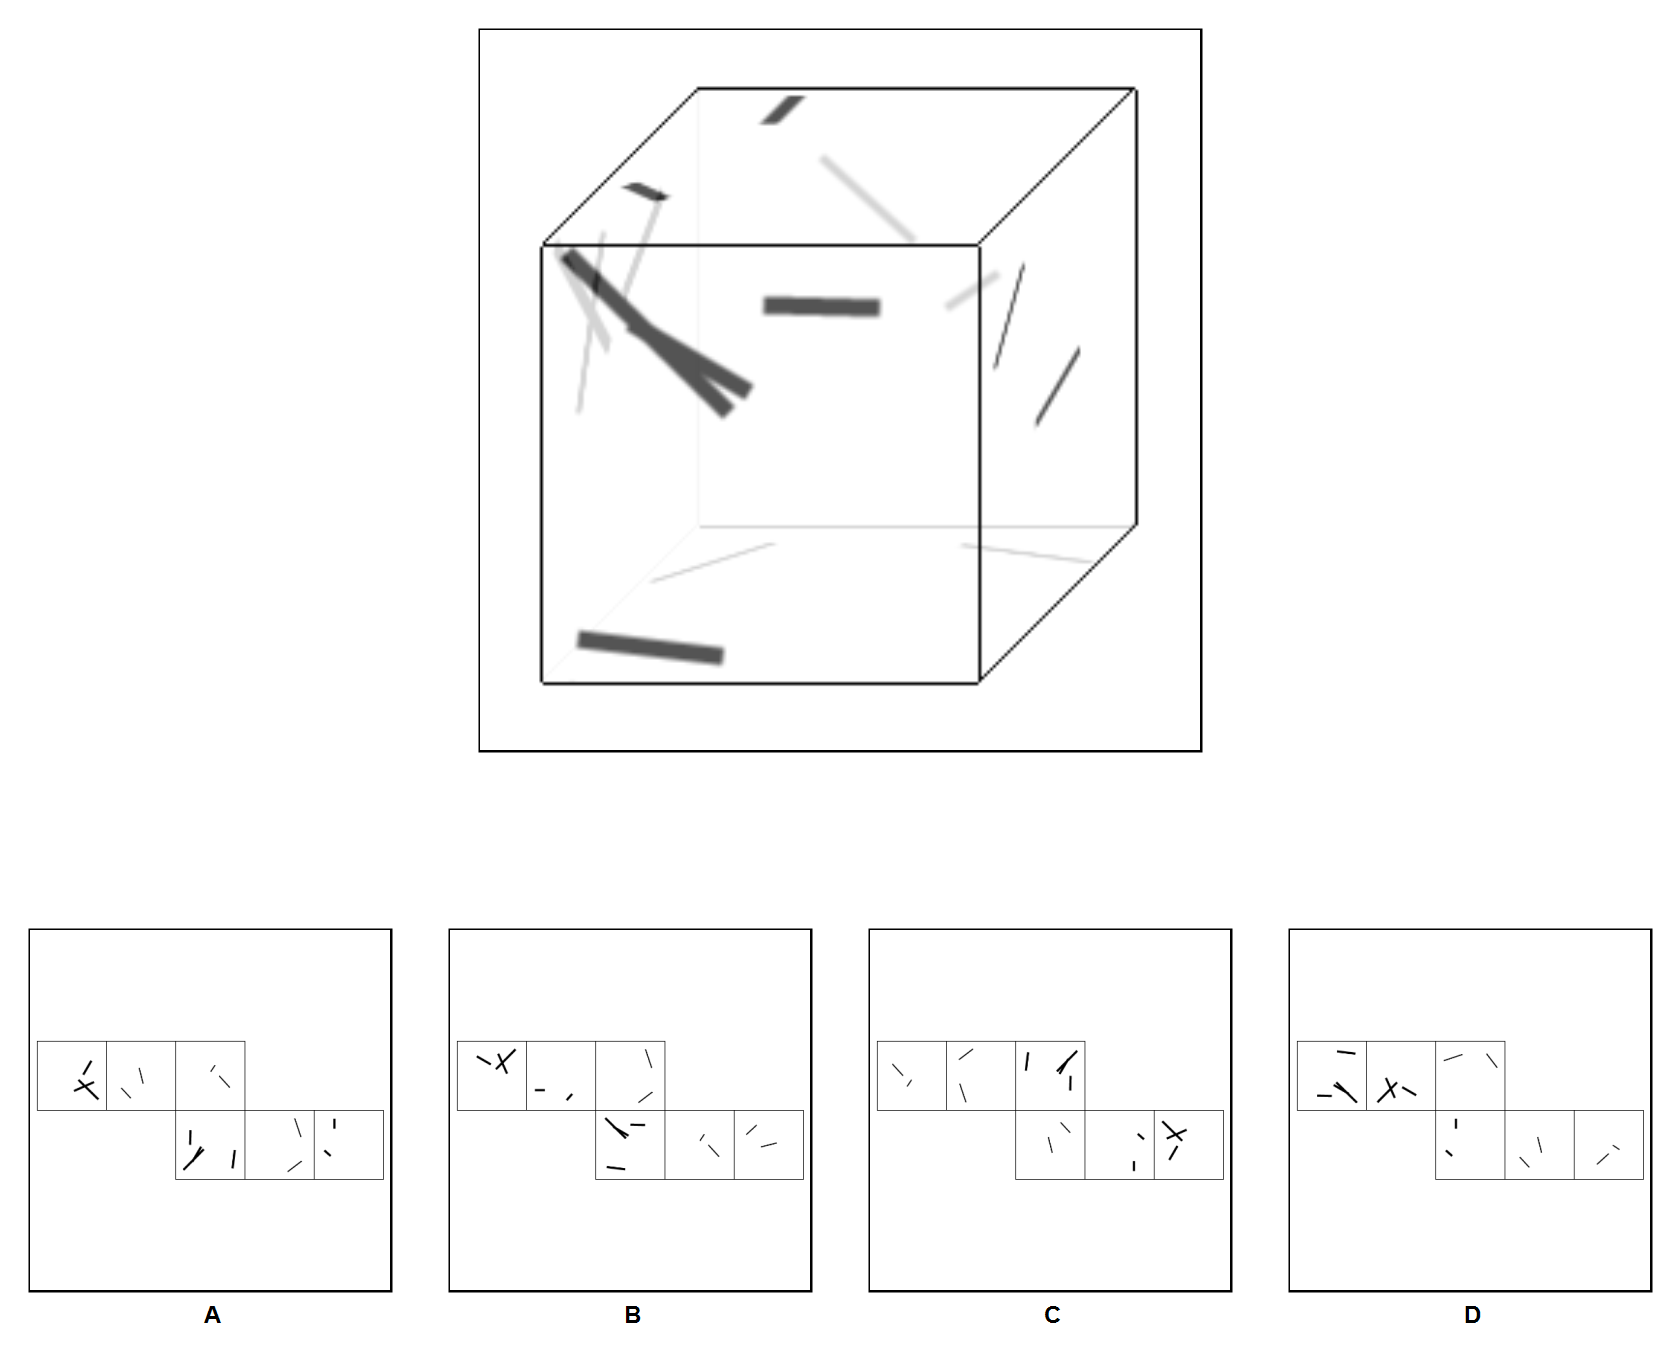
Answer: C